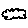
Label: cloud